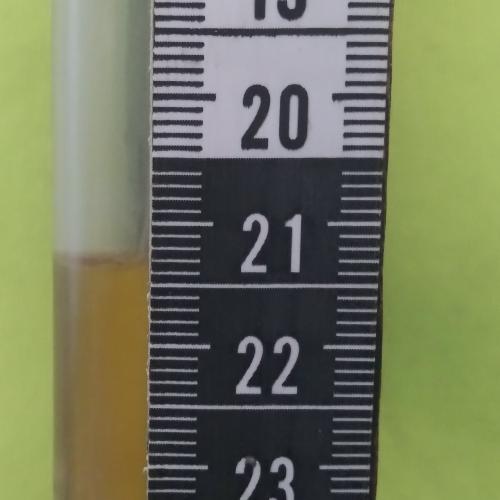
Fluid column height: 21.3 cm